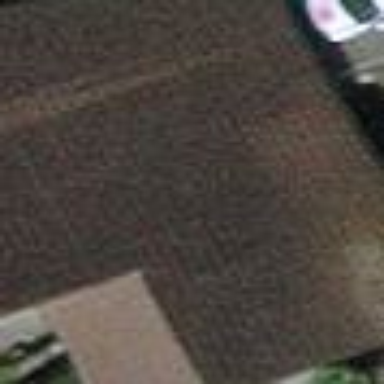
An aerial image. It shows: View of roof of building.